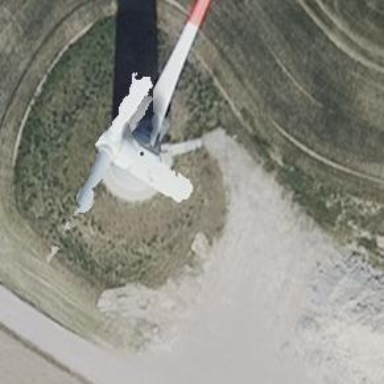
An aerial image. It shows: Wind generator powered by wind. The generator type is horizontal axis and it uses wind turbines.